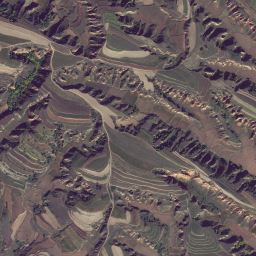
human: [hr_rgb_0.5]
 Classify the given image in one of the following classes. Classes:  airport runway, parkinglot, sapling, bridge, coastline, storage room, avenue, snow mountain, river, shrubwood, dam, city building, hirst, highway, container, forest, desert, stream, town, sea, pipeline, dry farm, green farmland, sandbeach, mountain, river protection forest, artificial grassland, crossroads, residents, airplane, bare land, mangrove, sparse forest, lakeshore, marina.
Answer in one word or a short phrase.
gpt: mountain